Question: How can I create a menu with a scrolling selection like this:

I googled, but couldn't find anything.
My idea is to create a selection menu with up and down keys to select the option, but I don't know how to do it or if is it possible to do in C.
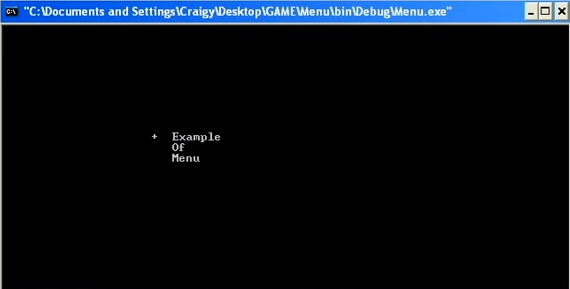
Answer: I suggest you to use <URL>.
For tutorial, check this <URL>.